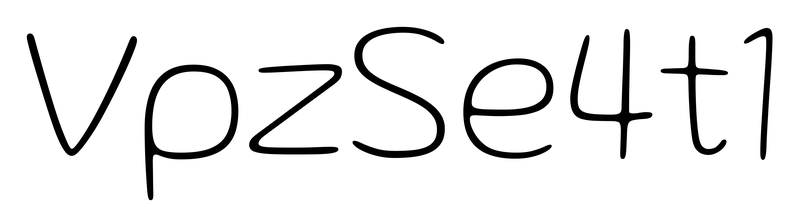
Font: Gluten_Thin